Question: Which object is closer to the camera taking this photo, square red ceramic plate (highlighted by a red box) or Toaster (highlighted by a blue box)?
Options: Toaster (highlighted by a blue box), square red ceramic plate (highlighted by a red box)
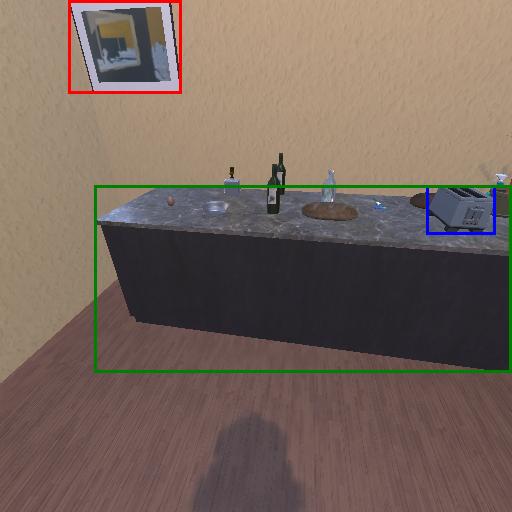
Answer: Toaster (highlighted by a blue box)